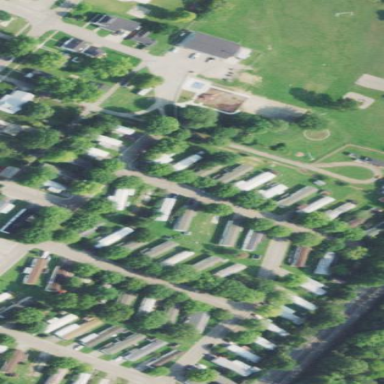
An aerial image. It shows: Residential area with mobile homes.